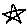
Label: star